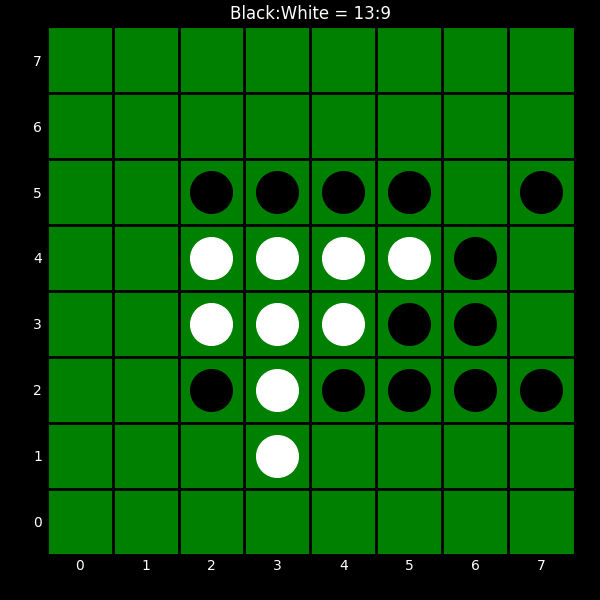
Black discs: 13
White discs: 9